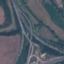
Land use / land cover class: Highway